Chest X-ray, PA view. Patient: 64 years old, sex M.
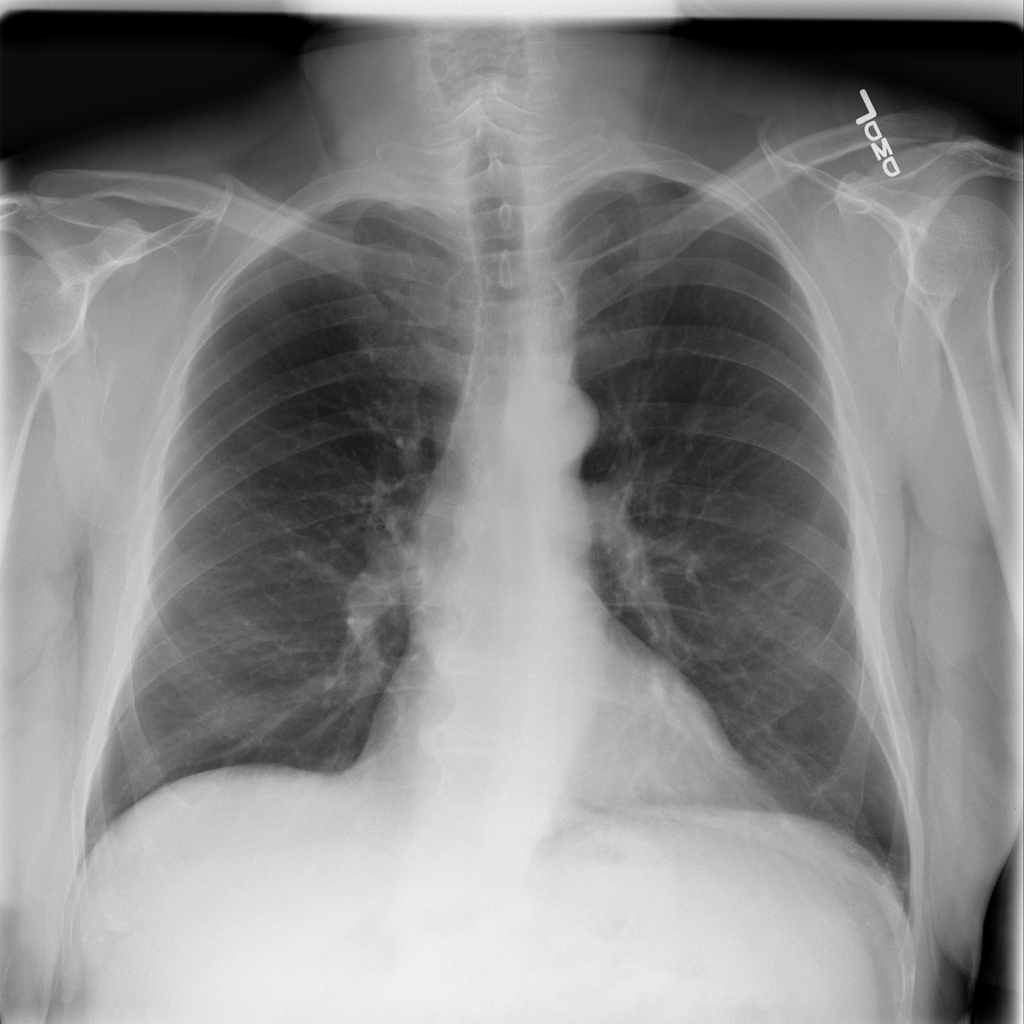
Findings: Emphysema